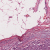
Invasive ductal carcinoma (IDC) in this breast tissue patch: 1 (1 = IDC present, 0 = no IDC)